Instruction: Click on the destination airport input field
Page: home
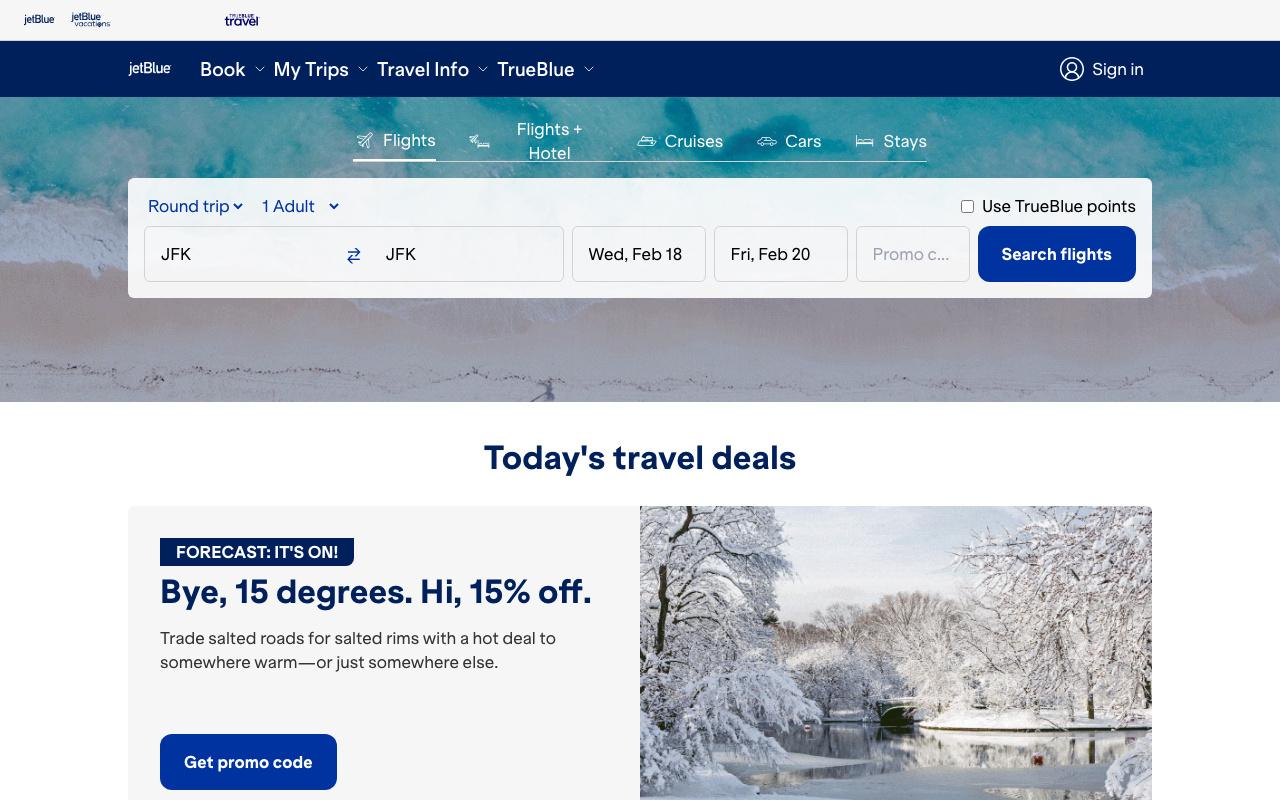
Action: click